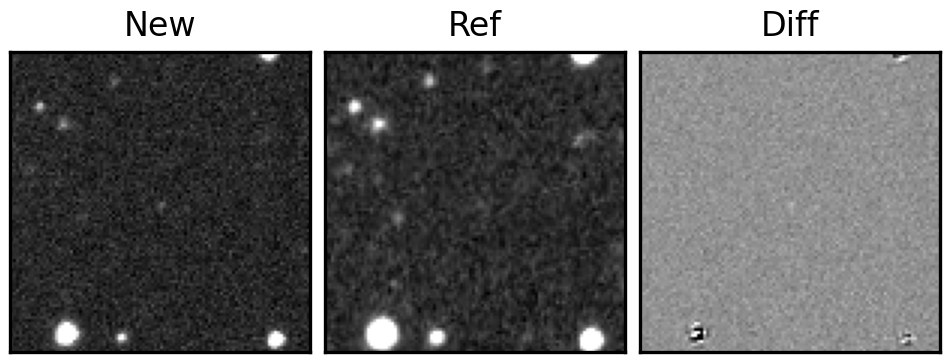
Label: real